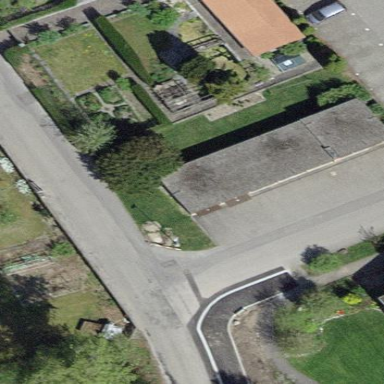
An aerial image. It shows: Garage.